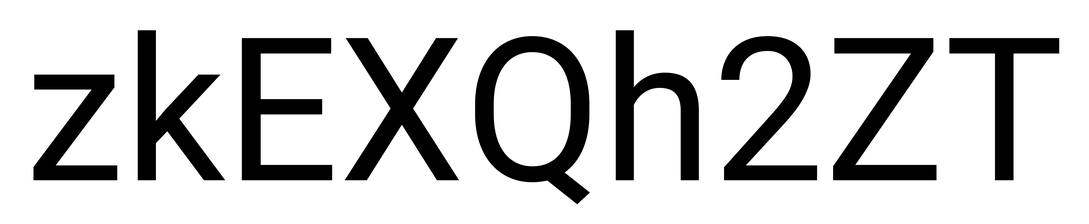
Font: Roboto_Regular